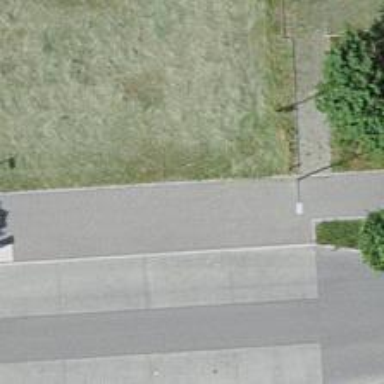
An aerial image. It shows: Bus stop with platform for public transport.